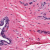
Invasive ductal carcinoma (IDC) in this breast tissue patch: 0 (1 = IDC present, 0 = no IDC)